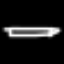
Label: pencil